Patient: sex M, age 64
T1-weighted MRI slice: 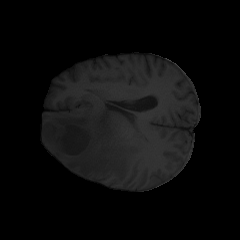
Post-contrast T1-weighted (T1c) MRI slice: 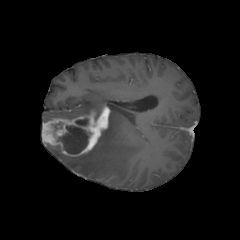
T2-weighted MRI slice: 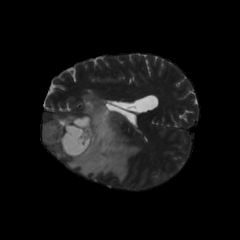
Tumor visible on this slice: yes
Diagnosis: Astrocytoma, IDH-mutant
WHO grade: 3